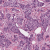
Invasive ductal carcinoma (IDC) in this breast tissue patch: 1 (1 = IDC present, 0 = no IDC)